Chest X-ray. View position: AP
Patient age: 64
Patient sex: M
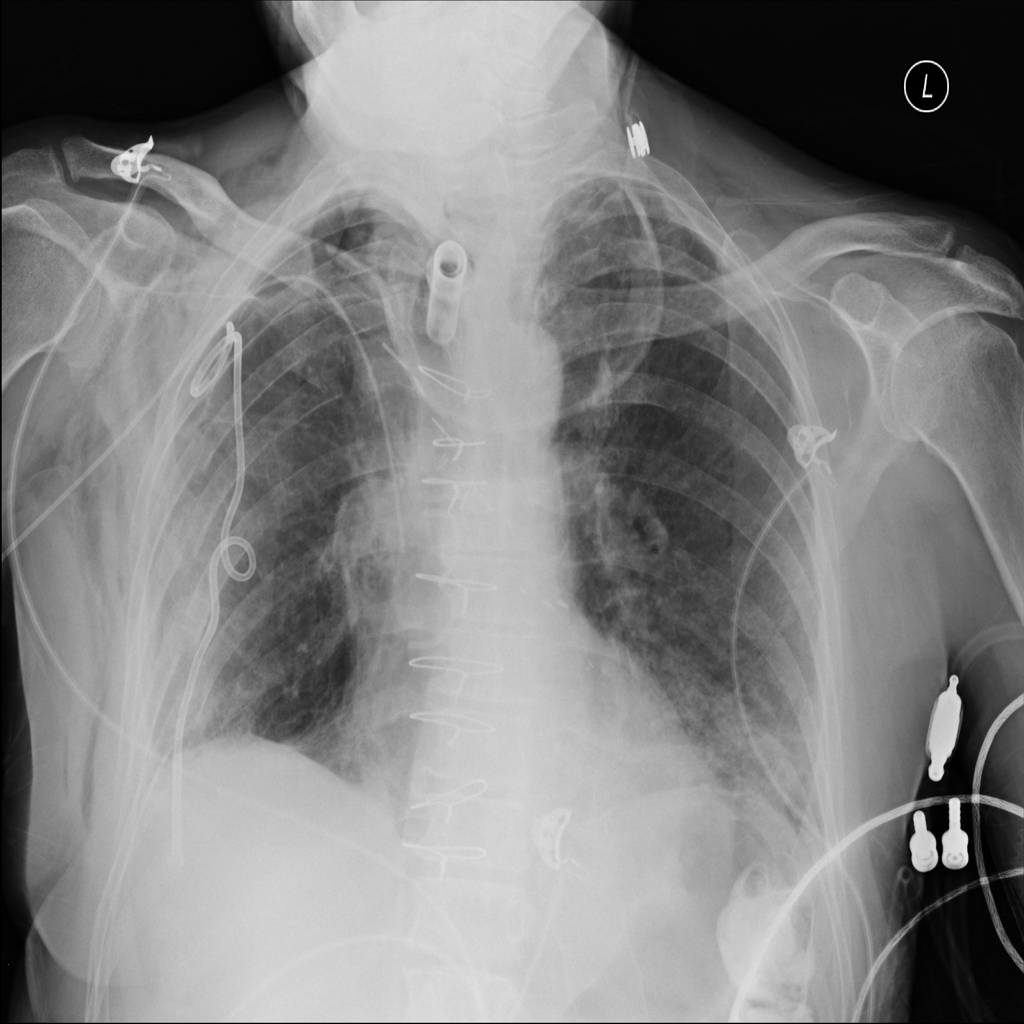
Finding: Pneumothorax